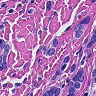
Metastatic tissue present: yes